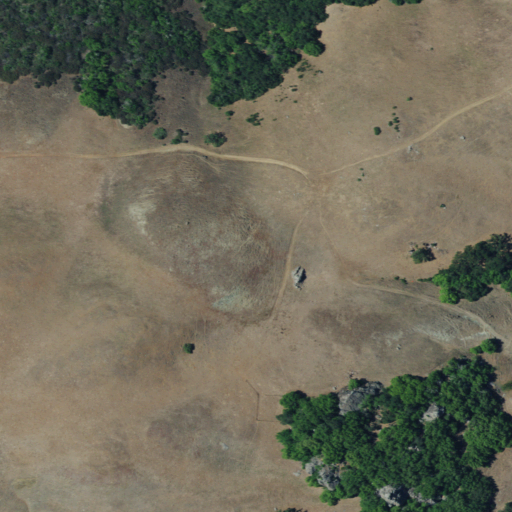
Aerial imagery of ridge(s) in California named Middle Ridge containing shrub, grassland, mixed forest, and evergreen forest